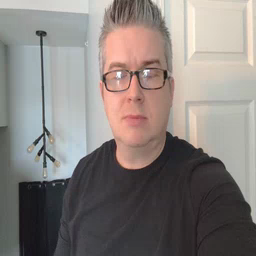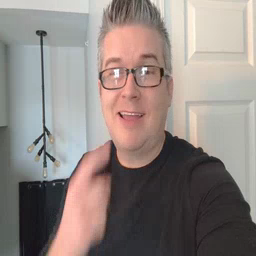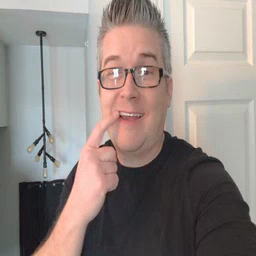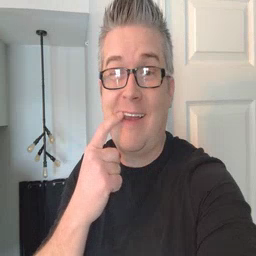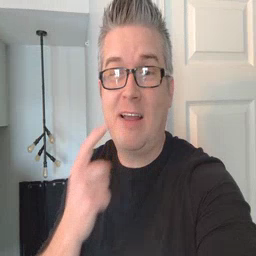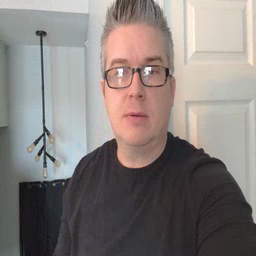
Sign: tooth